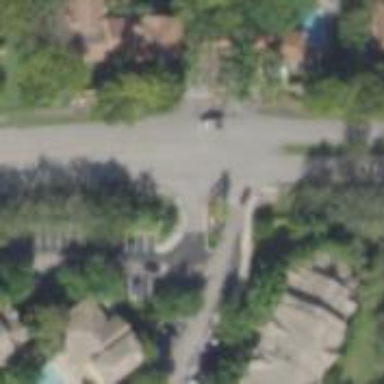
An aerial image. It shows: Unmarked crossing on footway.